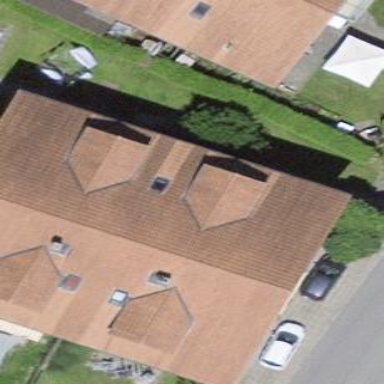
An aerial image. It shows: Residential building with gabled roof facing east.